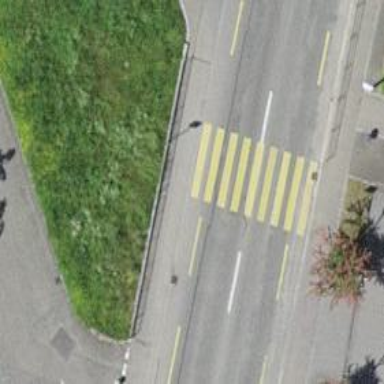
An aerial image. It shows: Uncontrolled zebra crossing on the road.